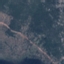
Land use / land cover: HerbaceousVegetation